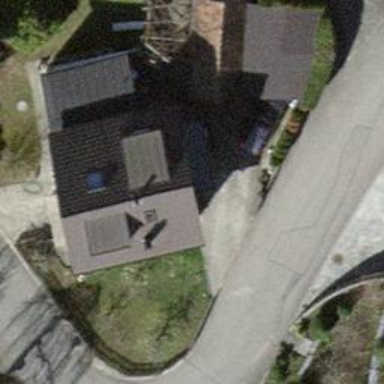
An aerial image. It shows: Detached building.